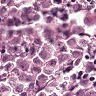
Metastatic tissue present: yes